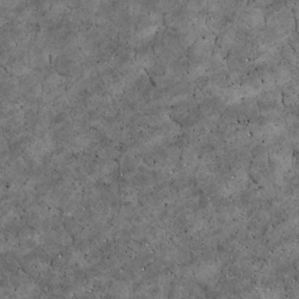
Label: non_frost